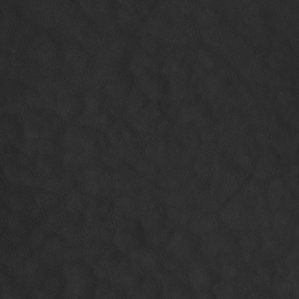
Label: non_frost